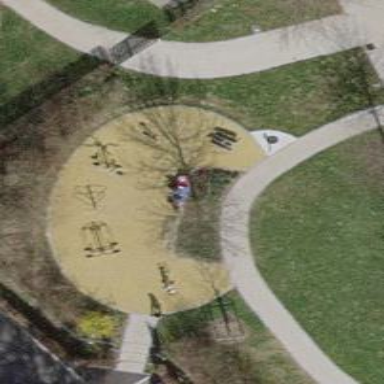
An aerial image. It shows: Bench for seating.